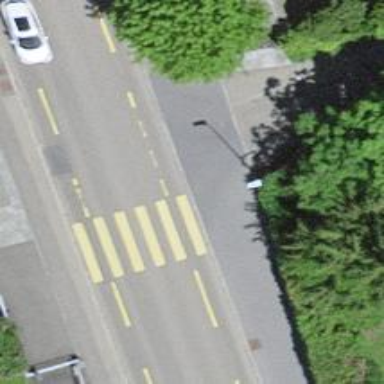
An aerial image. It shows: Uncontrolled zebra crossing on the road.